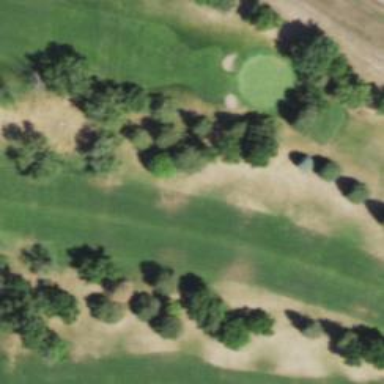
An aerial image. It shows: View of golf hole.